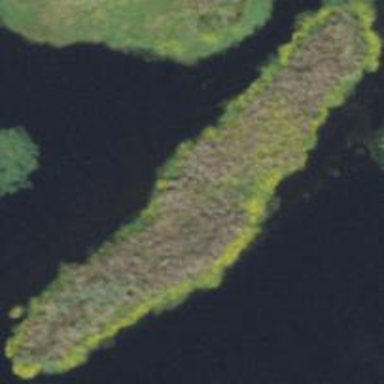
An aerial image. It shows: Marsh wetland.